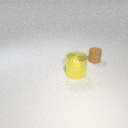
small brown rubber cylinder behind large yellow metal cylinder